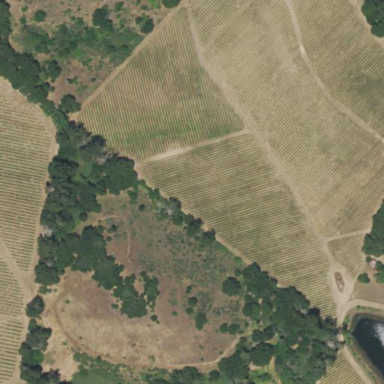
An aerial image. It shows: Vineyard where grapes are grown.